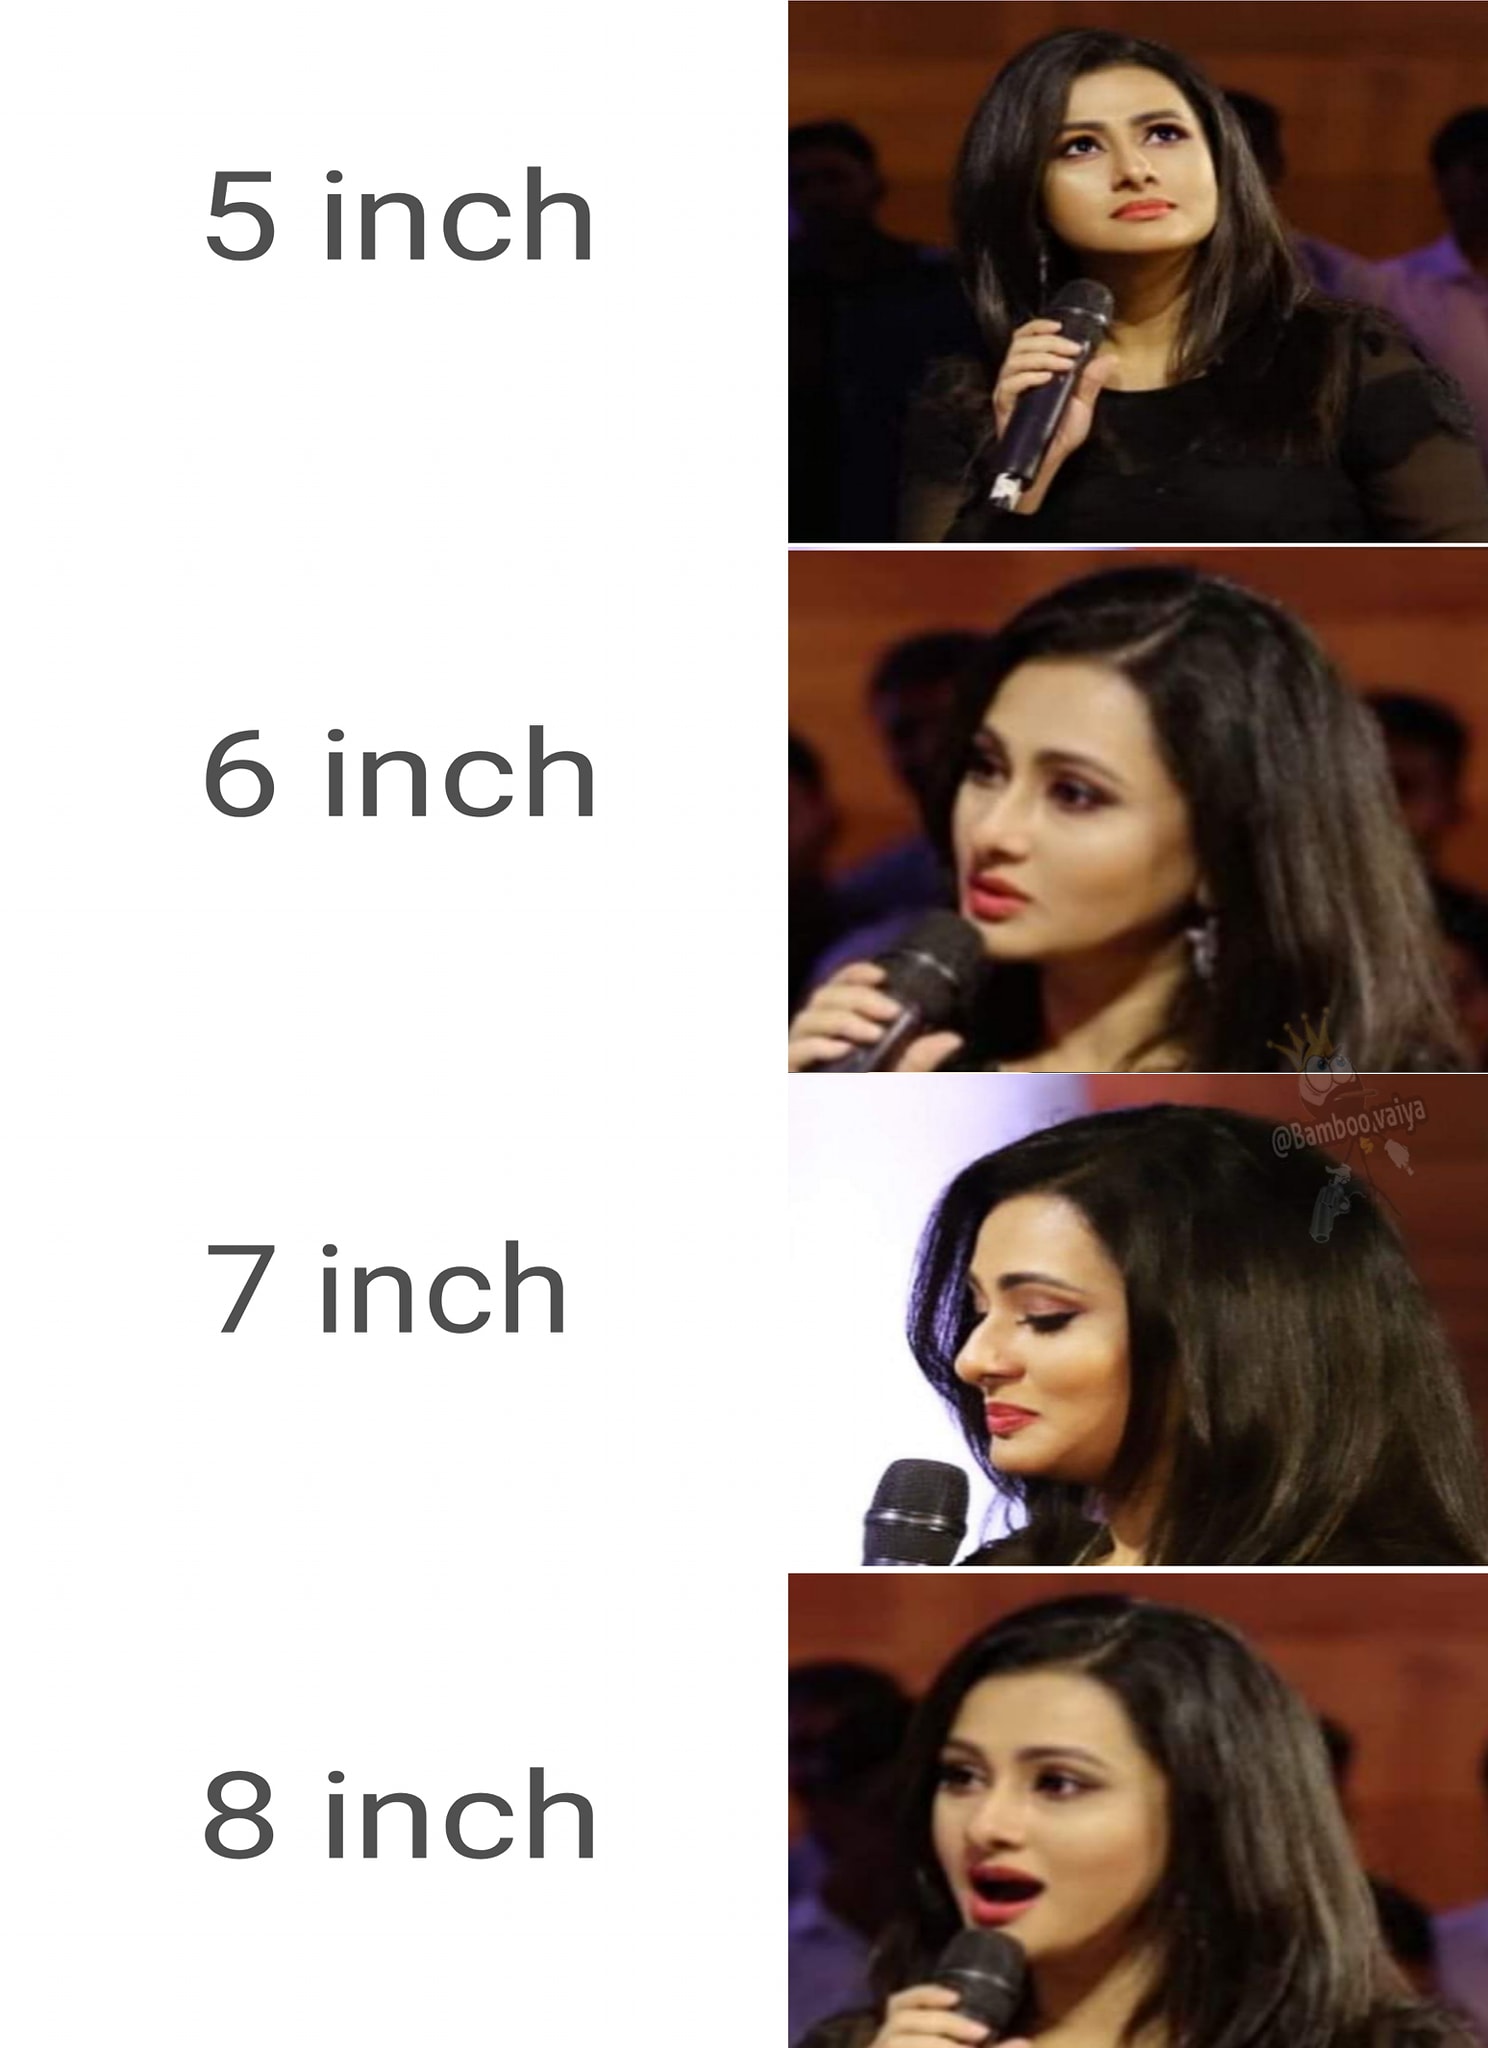
Caption: 5 inch    6 inch   7 inch    8 inch
Label: hate